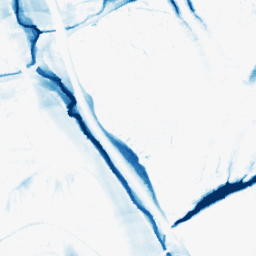
Category: morphological
Decomposition family: morphological_ellipse
Decomposition parameters: operation: closing
width: 20
height: 50
Upsampling method: bicubic
Upsampling parameters: scale: 8
Upsampling scale: 8